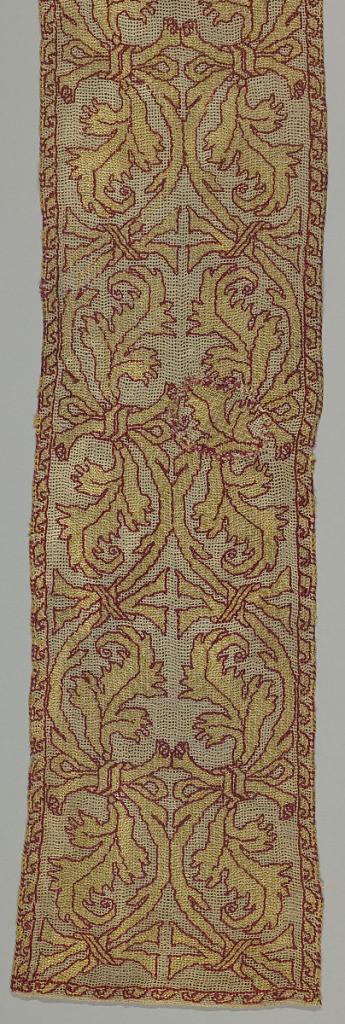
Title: Band
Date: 16th–17th century
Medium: linen, silk Technique: needlework on gauze weave
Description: Border of linen gauze weave embroidered in yellow and red silk in a serpentine leaf and ribbon pattern.